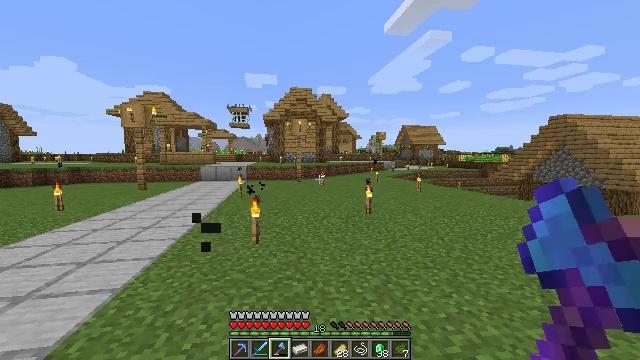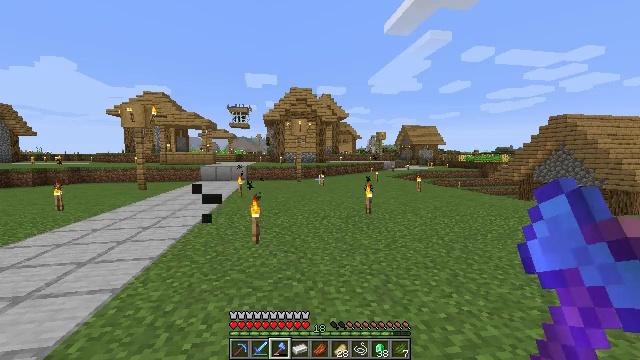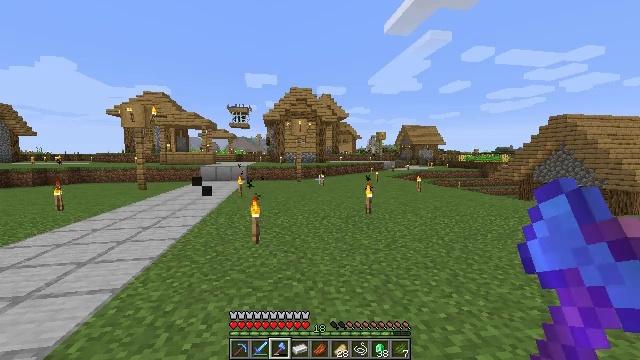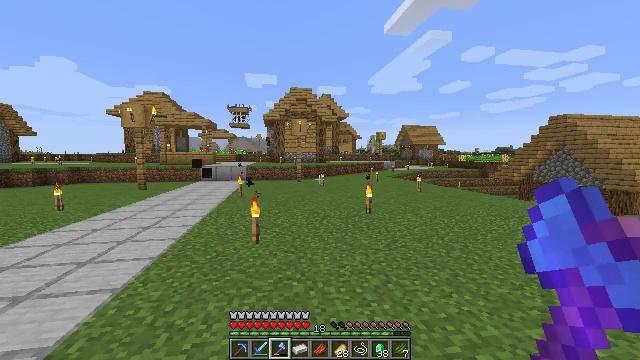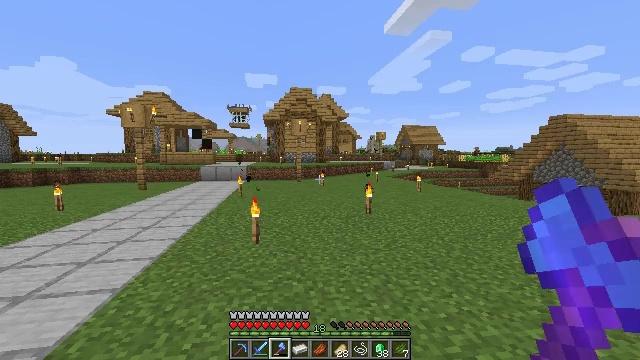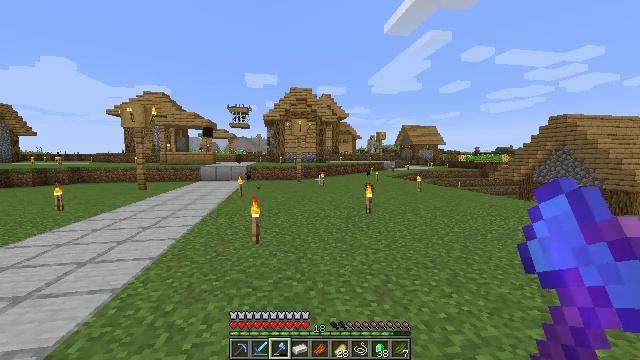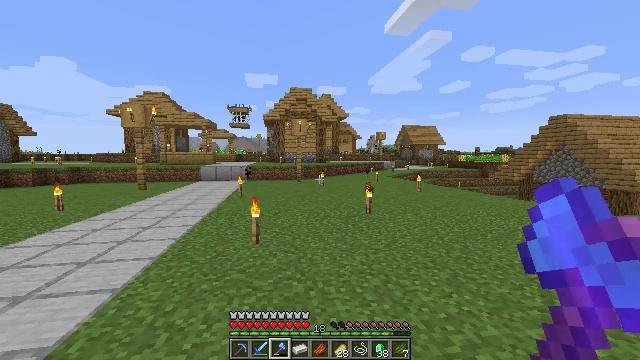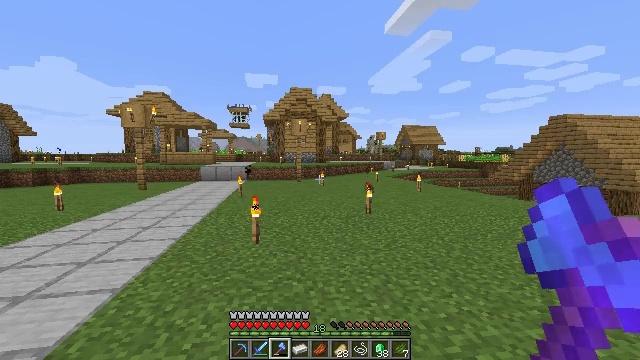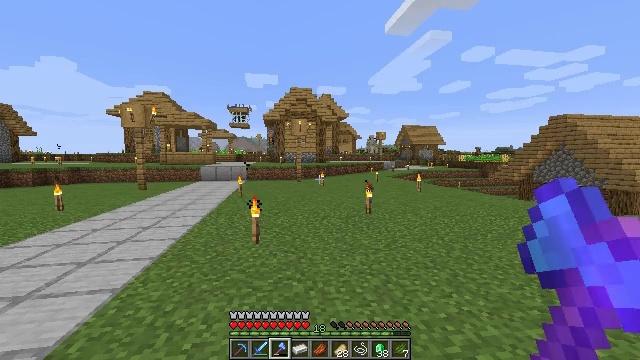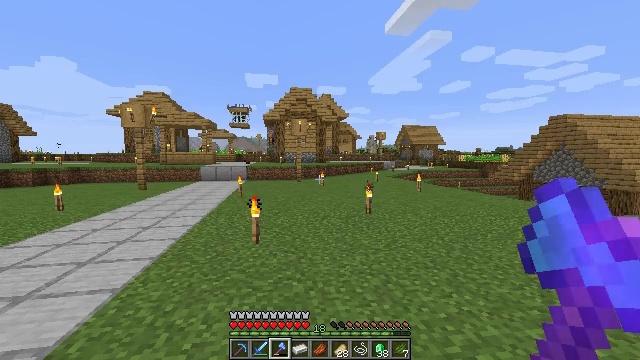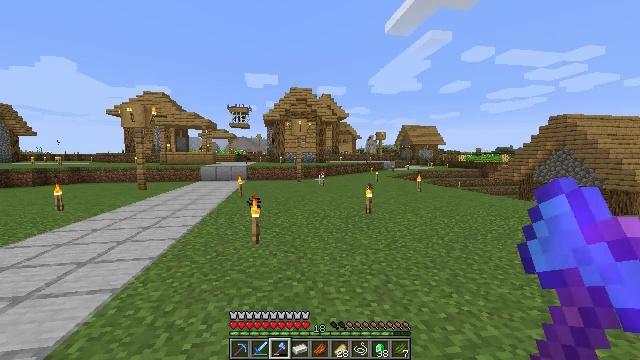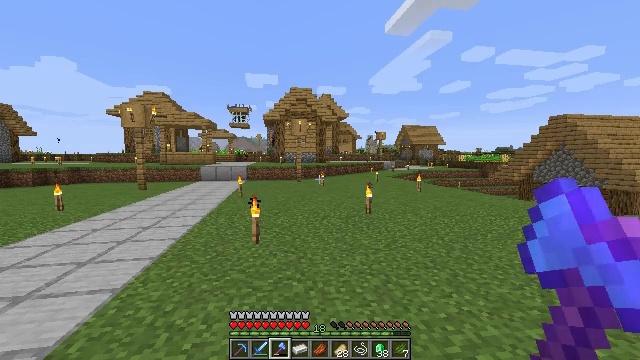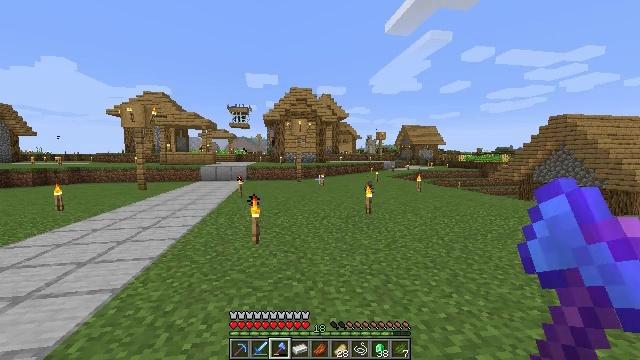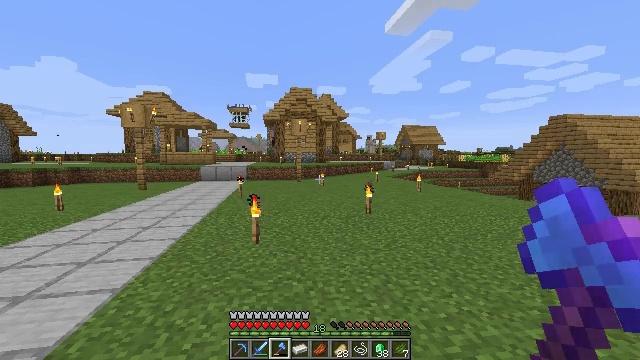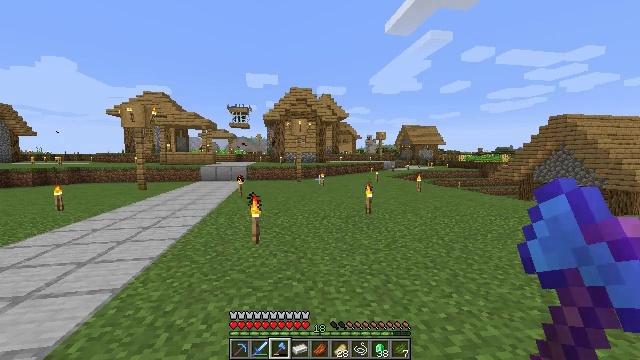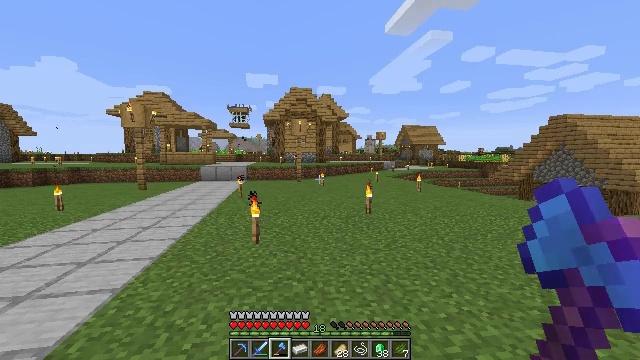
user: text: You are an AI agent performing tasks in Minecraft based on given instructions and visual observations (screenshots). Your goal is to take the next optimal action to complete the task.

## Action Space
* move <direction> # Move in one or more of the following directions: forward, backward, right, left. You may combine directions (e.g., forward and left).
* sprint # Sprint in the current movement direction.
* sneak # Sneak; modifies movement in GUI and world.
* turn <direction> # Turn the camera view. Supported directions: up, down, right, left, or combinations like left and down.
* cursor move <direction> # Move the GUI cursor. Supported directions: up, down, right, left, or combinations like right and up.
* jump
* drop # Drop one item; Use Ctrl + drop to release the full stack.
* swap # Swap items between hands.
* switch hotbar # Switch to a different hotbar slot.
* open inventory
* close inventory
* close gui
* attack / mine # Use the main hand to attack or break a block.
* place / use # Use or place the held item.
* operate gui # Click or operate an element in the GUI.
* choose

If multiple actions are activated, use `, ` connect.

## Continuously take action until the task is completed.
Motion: motion action
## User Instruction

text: Cook cactus in the furnace to make green dye.
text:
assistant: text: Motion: no_op
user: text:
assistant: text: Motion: no_op
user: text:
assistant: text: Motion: no_op
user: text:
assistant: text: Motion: no_op
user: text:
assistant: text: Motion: no_op
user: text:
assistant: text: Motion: no_op
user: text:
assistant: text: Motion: no_op
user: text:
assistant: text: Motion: no_op
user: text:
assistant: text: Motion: no_op
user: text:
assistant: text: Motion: no_op
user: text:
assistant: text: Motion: no_op
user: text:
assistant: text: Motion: no_op
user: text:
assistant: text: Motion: no_op
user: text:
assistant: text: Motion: no_op
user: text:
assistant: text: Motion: no_op
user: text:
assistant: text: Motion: no_op
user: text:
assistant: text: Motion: no_op
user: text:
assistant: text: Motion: no_op
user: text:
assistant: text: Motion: no_op
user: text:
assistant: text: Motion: no_op
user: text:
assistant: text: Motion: no_op
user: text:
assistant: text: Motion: no_op
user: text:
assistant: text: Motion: no_op
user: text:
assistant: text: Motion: no_op
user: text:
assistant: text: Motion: no_op
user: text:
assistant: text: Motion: no_op
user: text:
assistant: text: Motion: no_op
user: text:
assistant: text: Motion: no_op
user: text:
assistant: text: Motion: no_op
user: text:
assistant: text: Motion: no_op